Question: I am trying to get a scrollviewer to work in a custom styled groupbox.
This is the style for the groupbox:
'''
<ResourceDictionary xmlns="http://schemas.microsoft.com/winfx/2006/xaml/presentation"
xmlns:x="http://schemas.microsoft.com/winfx/2006/xaml">
<!--Set default style of groupbox-->
<Style TargetType="GroupBox">
<Setter Property="Margin" Value="0, 10, 0, 0"></Setter>
<Setter Property="Template">
<Setter.Value>
<ControlTemplate TargetType="GroupBox">
<Border CornerRadius="4" BorderThickness="1" BorderBrush="{StaticResource BorderBrush}" Background="{StaticResource ContentBackgroundBrush}">
<ScrollViewer HorizontalScrollBarVisibility="Disabled" VerticalScrollBarVisibility="Auto">
<StackPanel Orientation="Vertical" CanVerticallyScroll="True">
<Label Content="{TemplateBinding Header}" Margin="5,5,0,0" Style="{StaticResource SmallTitle}"></Label>
<ContentPresenter Margin="10, 5, 10, 10" RecognizesAccessKey="True" x:Name="CtlGroupboxPresenter" />
</StackPanel>
</ScrollViewer>
</Border>
</ControlTemplate>
</Setter.Value>
</Setter>
</Style>
'''
The scrollbar shows up, but I can't scroll using the mouse wheel. It works however when my mouse if over the vertical scrollbar. It seems like a tracking issue.
I saw some guys on SO that suggest adding some code to code behind to get it working, but as this is in a resource dictionary I have no place where I could put it...
Does anyone know what the issue is?
Here is an image of the wpf form:

XAML inside the groupbox:
'''
<UserControl x:Class="Sun.Plasma.Controls.ViewNews"
xmlns="http://schemas.microsoft.com/winfx/2006/xaml/presentation"
xmlns:x="http://schemas.microsoft.com/winfx/2006/xaml"
xmlns:mc="http://schemas.openxmlformats.org/markup-compatibility/2006"
xmlns:d="http://schemas.microsoft.com/expression/blend/2008">
<DockPanel LastChildFill="True">
<Label DockPanel.Dock="Top" Style="{StaticResource LblTitle}" FontWeight="Bold" FontSize="24" >Latest SUN news &amp; announcements</Label>
<StackPanel Orientation="Vertical" VerticalAlignment="Stretch">
<StackPanel Orientation="Vertical" Name="CtlLoadingNews">
<Label Style="{StaticResource LblContent}">Loading content from server...</Label>
<ProgressBar IsIndeterminate="True" Height="30" />
</StackPanel>
<ListView Background="Transparent" DockPanel.Dock="Bottom" ItemsSource="{Binding NewsFeeds}" BorderBrush="Transparent" Name="CtlNews" Visibility="Collapsed">
<!-- Defining these resources prevents the items from appearing as selectable -->
<ListView.Resources>
<SolidColorBrush x:Key="{x:Static SystemColors.HighlightBrushKey}" Color="Transparent" />
<SolidColorBrush x:Key="{x:Static SystemColors.HighlightTextBrushKey}" Color="Black" />
<SolidColorBrush x:Key="{x:Static SystemColors.ControlBrushKey}" Color="Transparent" />
</ListView.Resources>
<ListView.ItemTemplate>
<DataTemplate>
<StackPanel Orientation="Vertical" Margin="0 0 0 20">
<Label Style="{StaticResource LblTitle}" FontWeight="Bold" Content="{Binding Title}" />
<StackPanel Orientation="Horizontal">
<Label Style="{StaticResource LblFooter}" Content="{Binding PublishDate}" />
<Label Style="{StaticResource LblFooter}">By</Label>
<Label Style="{StaticResource LblFooter}" Content="{Binding Authors[0]}" />
<Label Style="{StaticResource LblFooter}">
<Hyperlink RequestNavigate="Hyperlink_RequestNavigate" NavigateUri="{Binding Source}">Read entry</Hyperlink>
</Label>
</StackPanel>
</StackPanel>
</DataTemplate>
</ListView.ItemTemplate>
</ListView>
</StackPanel>
</DockPanel>
'''
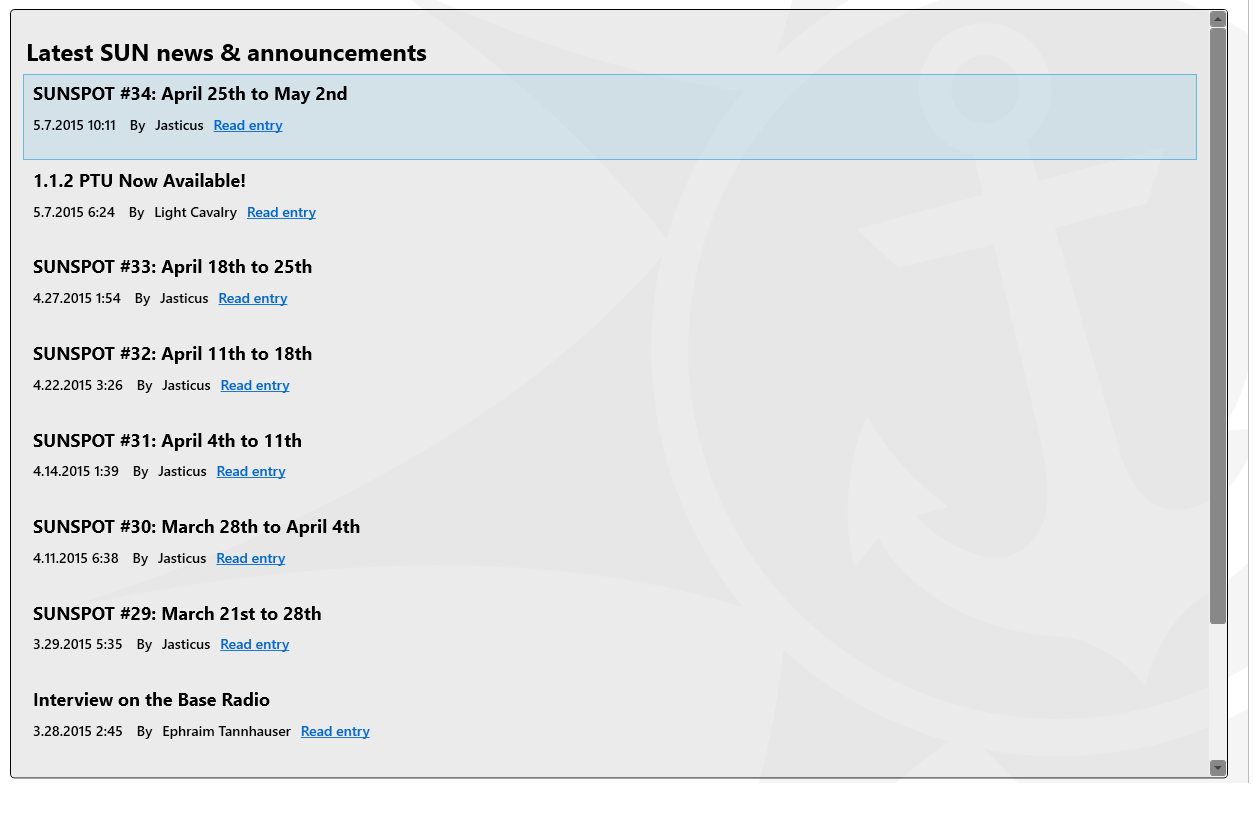
Answer: The problem is that the 'ListView' in the contents of the 'GroupBox' stops the 'MouseWheel' event from bubbling up to the 'ScrollViewer'. I found a hacky solution:
You handle the 'PreviewMouseWheel' event on the inner 'ListView' and raise the 'MouseWheel' event directly on the scroll viewer.
'''
private void ListView_PreviewMouseWheel(object sender, MouseWheelEventArgs e)
{
if (!e.Handled)
{
e.Handled = true;
var eventArg = new MouseWheelEventArgs(e.MouseDevice, e.Timestamp, e.Delta);
eventArg.RoutedEvent = UIElement.MouseWheelEvent;
eventArg.Source = sender;
//navigate to the containing scrollbar and raise the MouseWheel event
(((sender as ListView).Parent as GroupBox).Content as ListView).RaiseEvent(eventArg);
}
}
'''
Again, this is not a solution I particularly like, because it is dependent on the layout of the 'GroupBox'.
A second, slightly better way is to add a style to the resources of the 'GroupBox' in which you add a handler to the 'PreviewMouseWheel' event:
'''
<GroupBox Header="test">
<GroupBox.Resources>
<Style TargetType="ScrollViewer">
<EventSetter Event="PreviewMouseWheel" Handler="ScrollViewer_PreviewMouseWheel" />
</Style>
</GroupBox.Resources>
<!-- your contents -->
</GroupBox>
'''
The event handler then does the scrolling:
'''
private void ScrollViewer_PreviewMouseWheel(object sender, MouseWheelEventArgs e)
{
var scrollViewer = sender as ScrollViewer;
double change = e.Delta;
double currentPosition = scrollViewer.VerticalOffset;
scrollViewer.ScrollToVerticalOffset(currentPosition - change);
}
'''